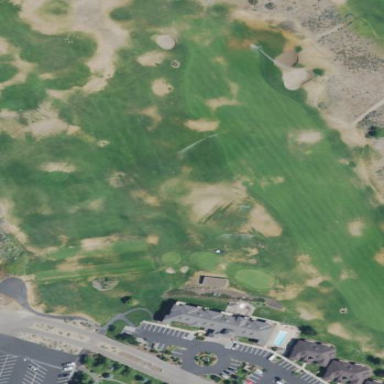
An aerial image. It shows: Area with grass used as rough in golf course.